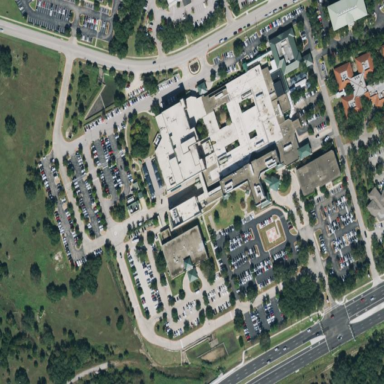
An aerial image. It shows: Hospital providing healthcare services.